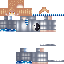
A male human skin with medium skin, wearing brown long hair dressed in a blue hoodie and blue pants, featuring a closed mouth.